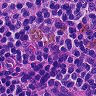
Metastatic tissue present: no